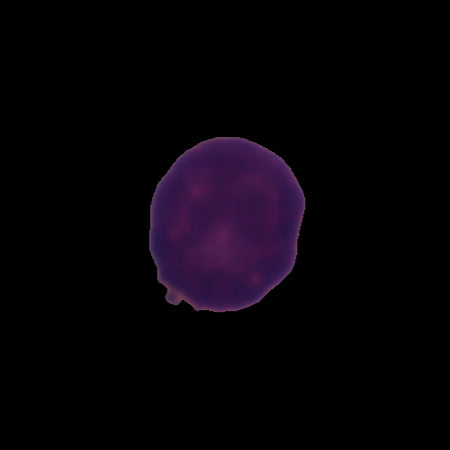
Label: healthy